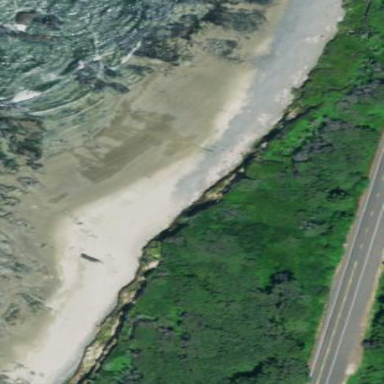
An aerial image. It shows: Beautiful beach with natural surroundings.